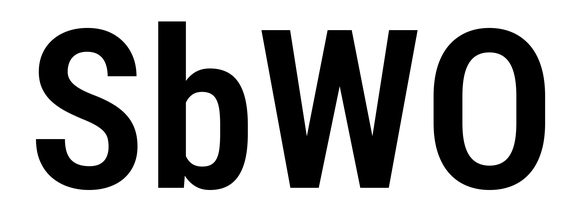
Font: Roboto_Condensed_SemiBold